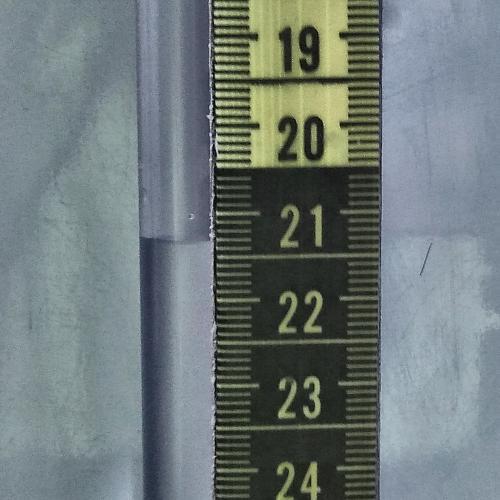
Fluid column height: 21.3 cm